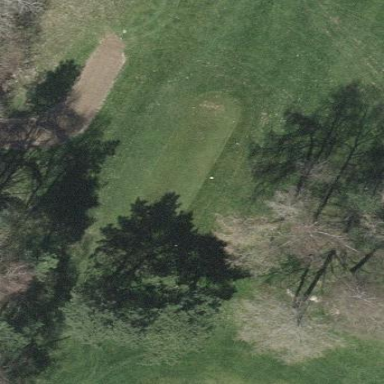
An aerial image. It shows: Grass area designated as golf tee.